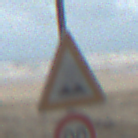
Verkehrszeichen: UnebeneFahrbahn
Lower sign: Geschwindigkeit90
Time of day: Midday
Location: Roofed (Beach)
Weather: Overcast
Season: NotSpecified
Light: Natural